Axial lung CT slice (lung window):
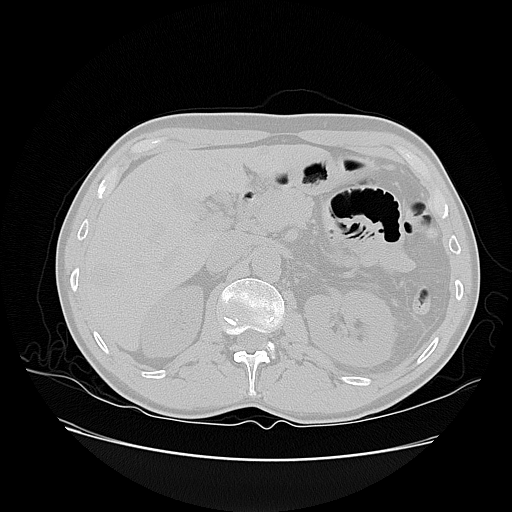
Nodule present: no